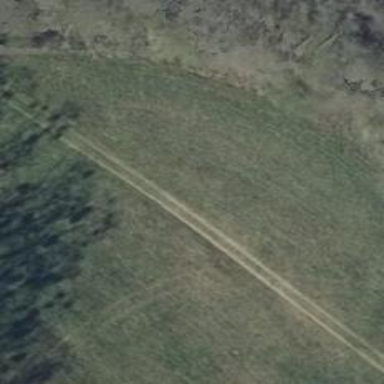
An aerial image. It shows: Grassy track road with grade 4 track type.